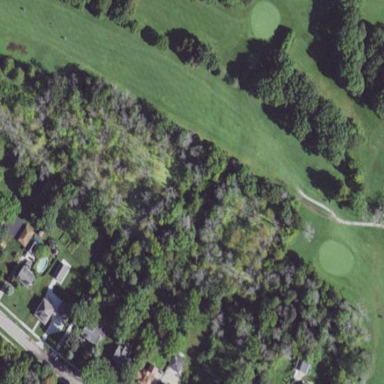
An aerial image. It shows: Scenic golf fairway.